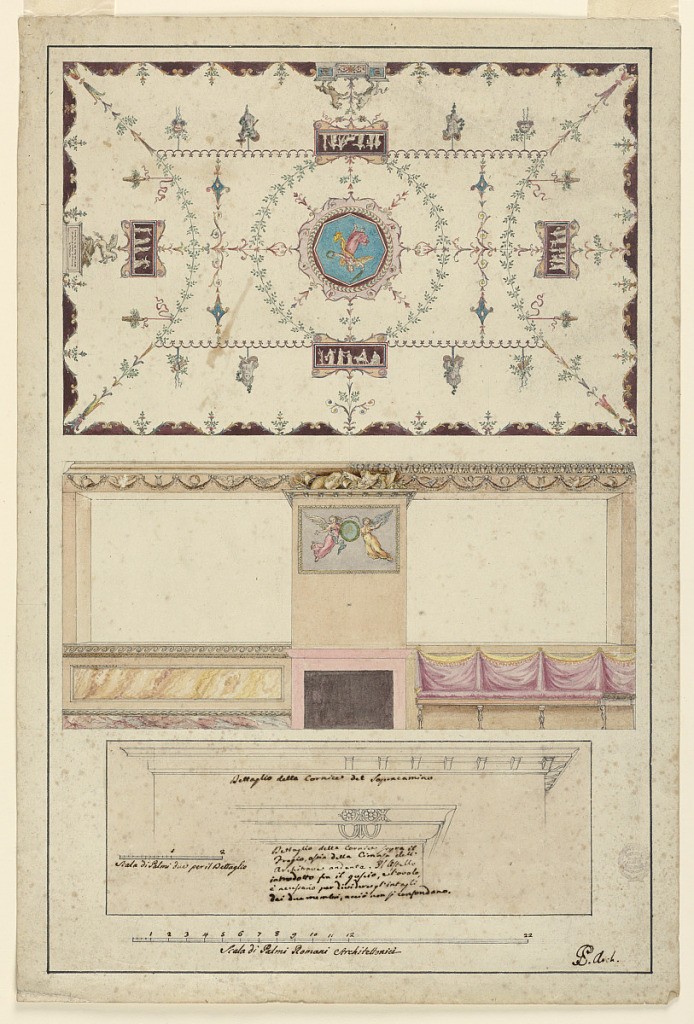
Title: Design for Living Room with Alternate Suggestions
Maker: Gaspare Salvi, Italian, 1786 - 1849
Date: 1810–25
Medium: Graphite, brush and watercolor, gold on paper
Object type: Drawing
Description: Page divided into three parts. At top, a view of a ceiling decoration with neoclassical grotesque. At center, a Pompeiian style figure. On either side, a tablet with classical figures on a dark ground. Small masks and trophies throughout. At the center of the page, an elevation of one wall. The entablature is decorated with swags and swans. Above the central fireplace is a tablet with two winged figures holding a laurel wreath. Above this a trophy. At the bottom of the page, a plan, scale and detail of the cornice.